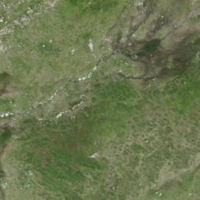
EUNIS habitat code: 26
Species observed at this site:
Montifringilla nivalis